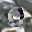
Label: 0